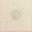
Piece: xx